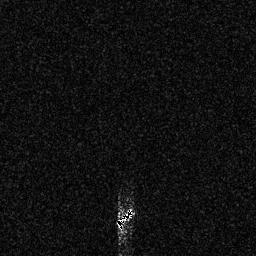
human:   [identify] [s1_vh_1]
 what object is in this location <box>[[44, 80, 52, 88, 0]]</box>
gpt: <ref>1 small ship at the bottom</ref>